Question: I have two VMs connected using a VXLAN tunnel and open virtual switch. Everything works as it should be, however, I do not understand why there are on wireshark four icmp request packets for each request I send.
The configurations I have on the two virtual machines is as shown below:
enp0s3 (ethernet): 192.168.56.101/24
int-br (VXLAN): 192.168.55.101/24
enp0s3 (ethernet): 192.168.56.102/24
int-br (VXLAN): 192.168.55.102/24
When I ping guest2 (192.168.55.102) from guest1, this is what I see on wireshark (packets are captured on 'any' interface):

The screenshot shows the packets captured in wireshark on the interface 'any' correspondent for two icmp request I have sent and their replies (sequence 1, and 2).
- The first request with seq=1 says "no response found!" and it is not encapsulated with VXLAN header.- The second request with seq=1 says "reply in 7" and it is not encapsulated with VXLAN header.- The third request with seq=1 says "no response found!" however it is encapsulated with VXLAN header.- The fourth request with seq=1 says "reply in 5" and it is also encapsulated with VXLAN header.
Explanation why there are four request sent for each request I send are much appreciated.
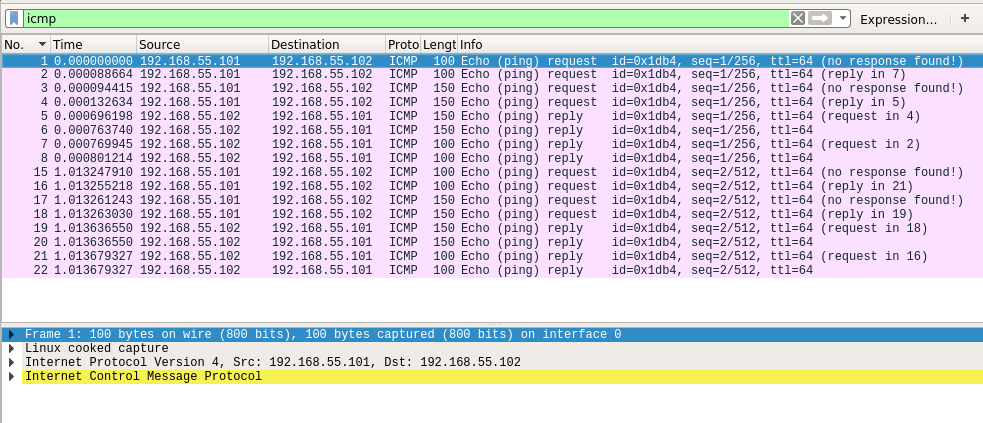
Answer: Since you told Wireshark to listen on 'any' interface, it . Therefore, you're seeing the packets when they go through 1. the encapsulated vNIC for guest1, 2. the interface for guest1, 3. the interface for guest2, 4. the encapsulated vNIC for guest2.
Try capturing packets on a single interface instead of 'any' and you should see each packet only once.